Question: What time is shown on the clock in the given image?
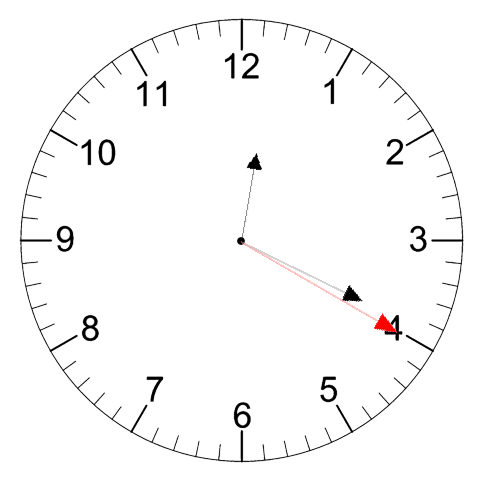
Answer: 12:19:20